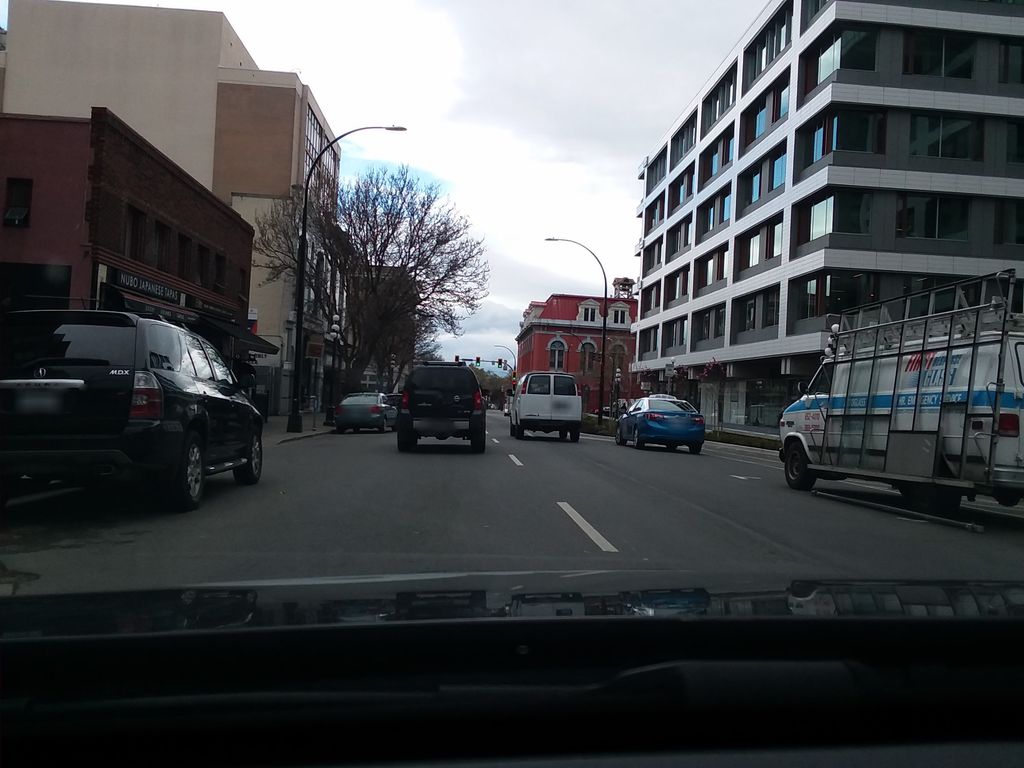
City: victoria